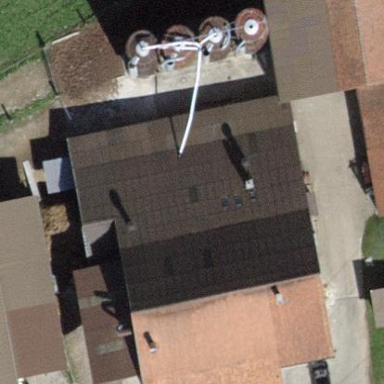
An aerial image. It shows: Farmyard in rural farm setting.